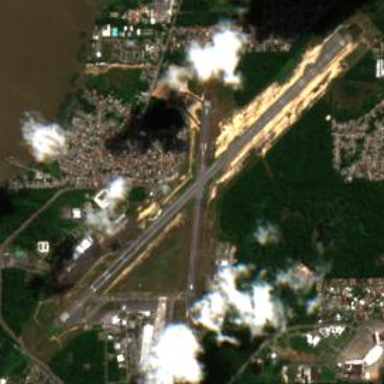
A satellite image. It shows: Public aerodrome or airport.